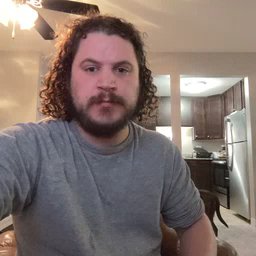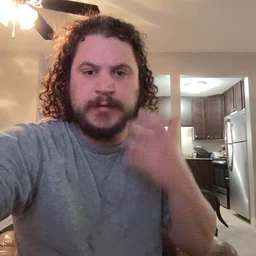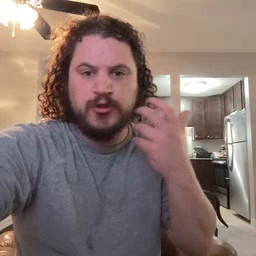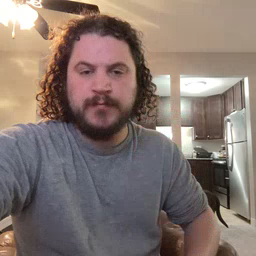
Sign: tiger